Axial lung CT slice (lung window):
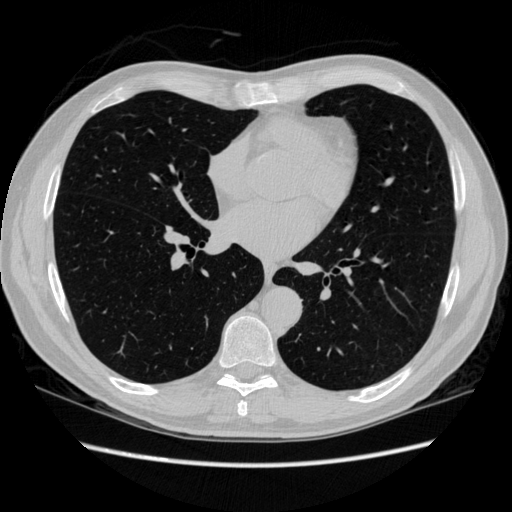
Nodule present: no